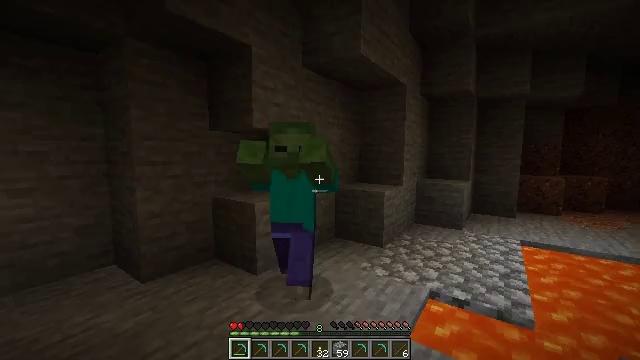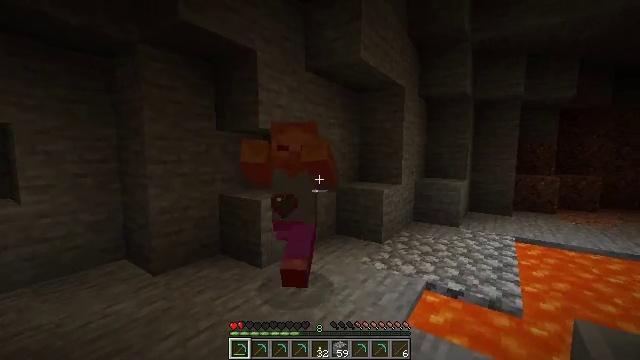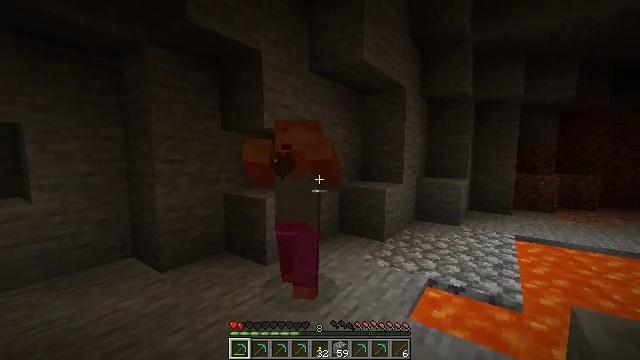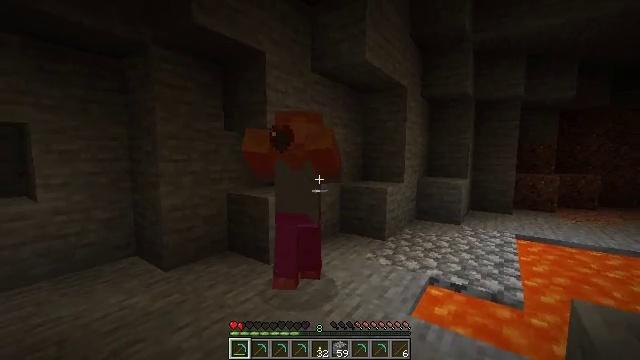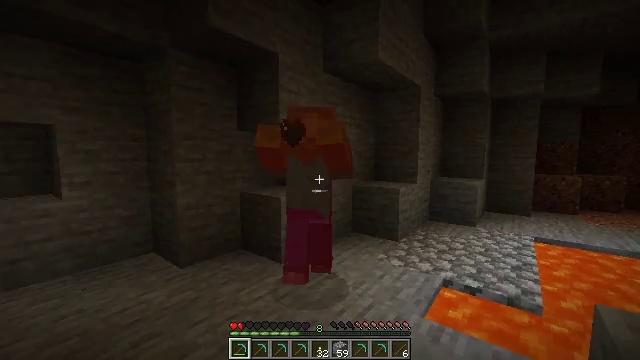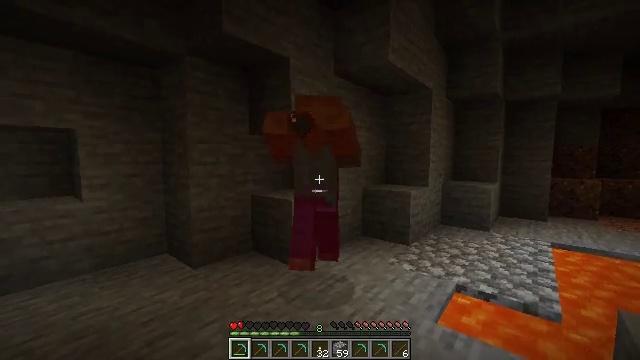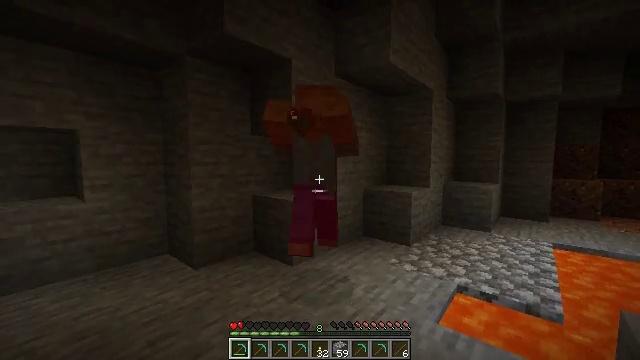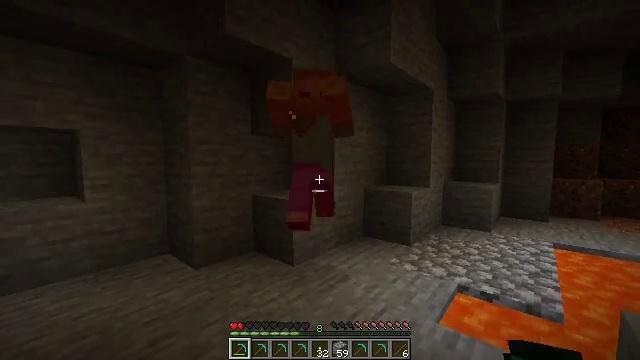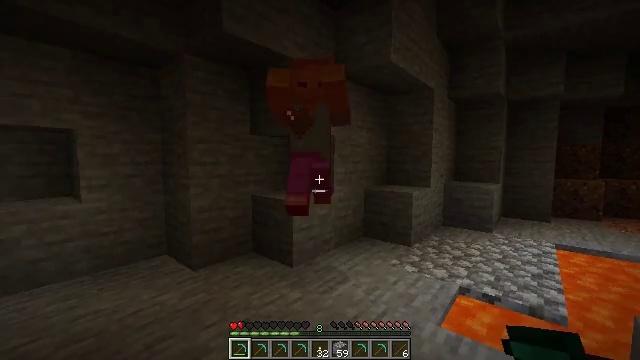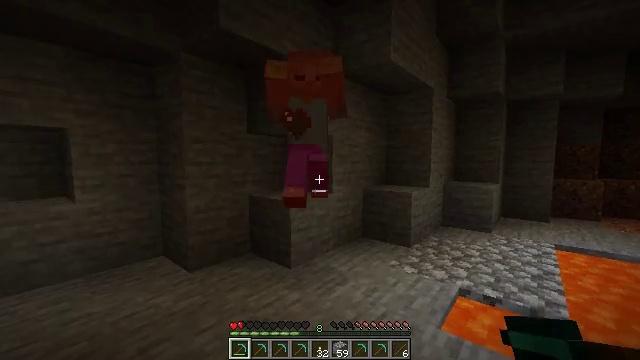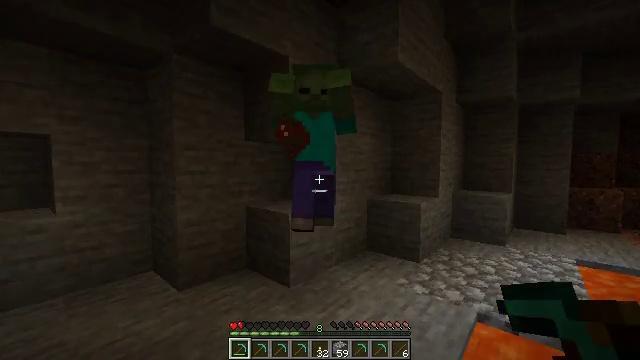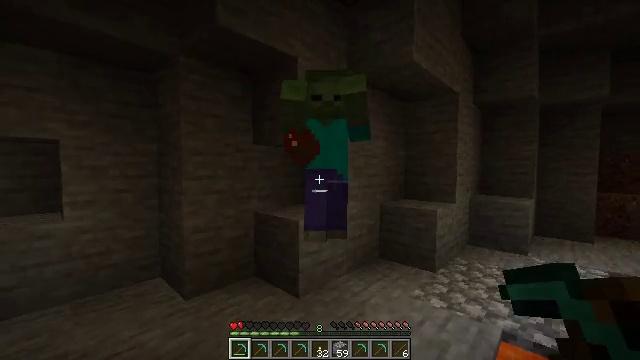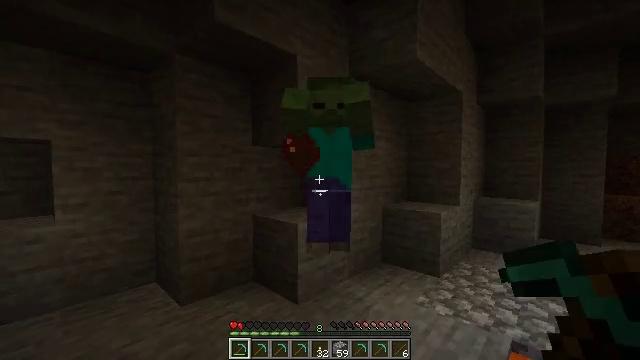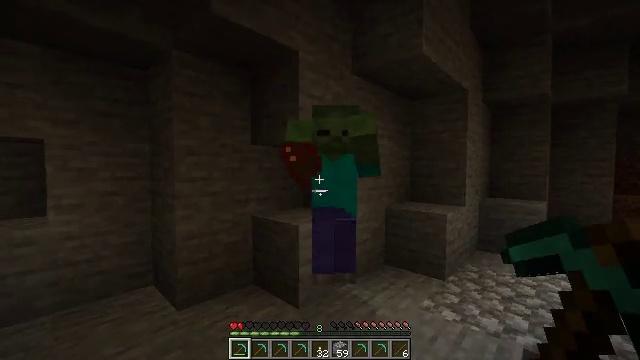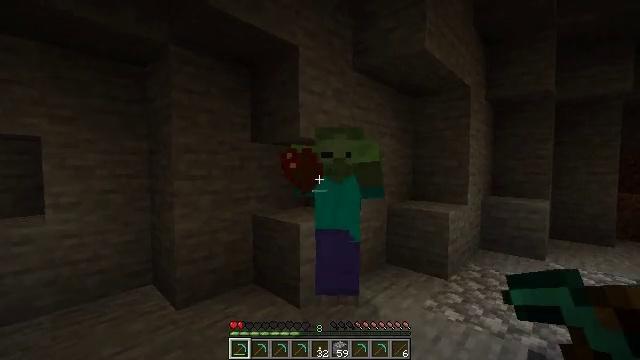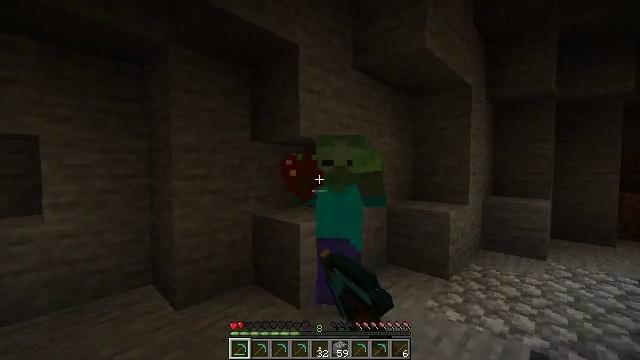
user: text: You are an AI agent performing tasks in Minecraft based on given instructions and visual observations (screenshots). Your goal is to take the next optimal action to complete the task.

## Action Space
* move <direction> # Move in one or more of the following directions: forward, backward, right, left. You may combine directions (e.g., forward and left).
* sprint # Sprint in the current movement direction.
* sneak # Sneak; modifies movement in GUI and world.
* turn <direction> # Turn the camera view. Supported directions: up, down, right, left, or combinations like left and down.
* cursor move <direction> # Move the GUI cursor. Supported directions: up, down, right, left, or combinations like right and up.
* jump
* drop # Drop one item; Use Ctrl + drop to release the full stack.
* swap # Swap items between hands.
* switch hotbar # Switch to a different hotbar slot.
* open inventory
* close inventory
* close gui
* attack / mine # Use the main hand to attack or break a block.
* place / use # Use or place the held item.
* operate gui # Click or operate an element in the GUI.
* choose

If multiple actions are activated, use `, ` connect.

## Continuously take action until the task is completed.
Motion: motion action
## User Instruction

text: Kill a zombie.
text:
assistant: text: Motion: no_op
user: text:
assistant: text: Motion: no_op
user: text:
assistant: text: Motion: no_op
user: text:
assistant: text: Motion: turn left
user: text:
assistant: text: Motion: turn left
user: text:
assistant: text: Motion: no_op
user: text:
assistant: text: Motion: no_op
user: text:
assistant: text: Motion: move forward
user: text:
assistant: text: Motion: move forward
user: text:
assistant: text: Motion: move forward, turn up
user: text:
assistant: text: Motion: move forward, turn left
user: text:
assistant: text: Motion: no_op
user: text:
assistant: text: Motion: no_op
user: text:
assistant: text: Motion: attack / mine
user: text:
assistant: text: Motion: attack / mine
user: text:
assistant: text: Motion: move back, attack / mine
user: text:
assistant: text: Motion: move back, attack / mine
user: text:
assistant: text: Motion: move back
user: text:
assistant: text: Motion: no_op